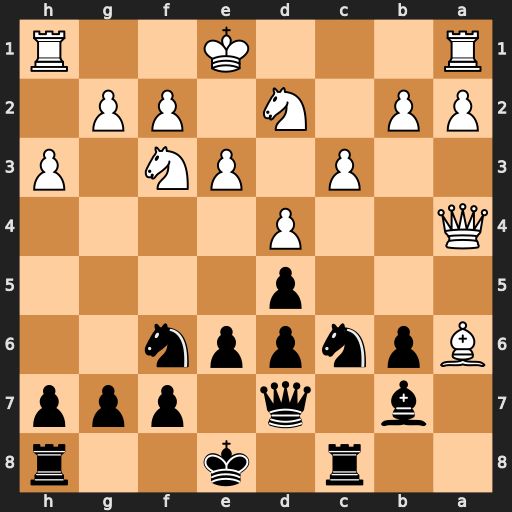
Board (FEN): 2r1k2r/1b1q1ppp/Bpnppn2/3p4/Q2P4/2P1PN1P/PP1N1PP1/R3K2R
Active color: b
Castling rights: KQk
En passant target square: -
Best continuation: Ra8 Bb5 Rxa4